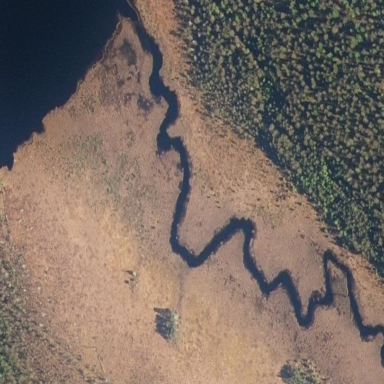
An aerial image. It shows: Marshy wetland area.